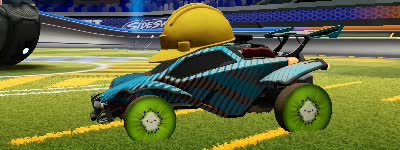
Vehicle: octane